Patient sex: M
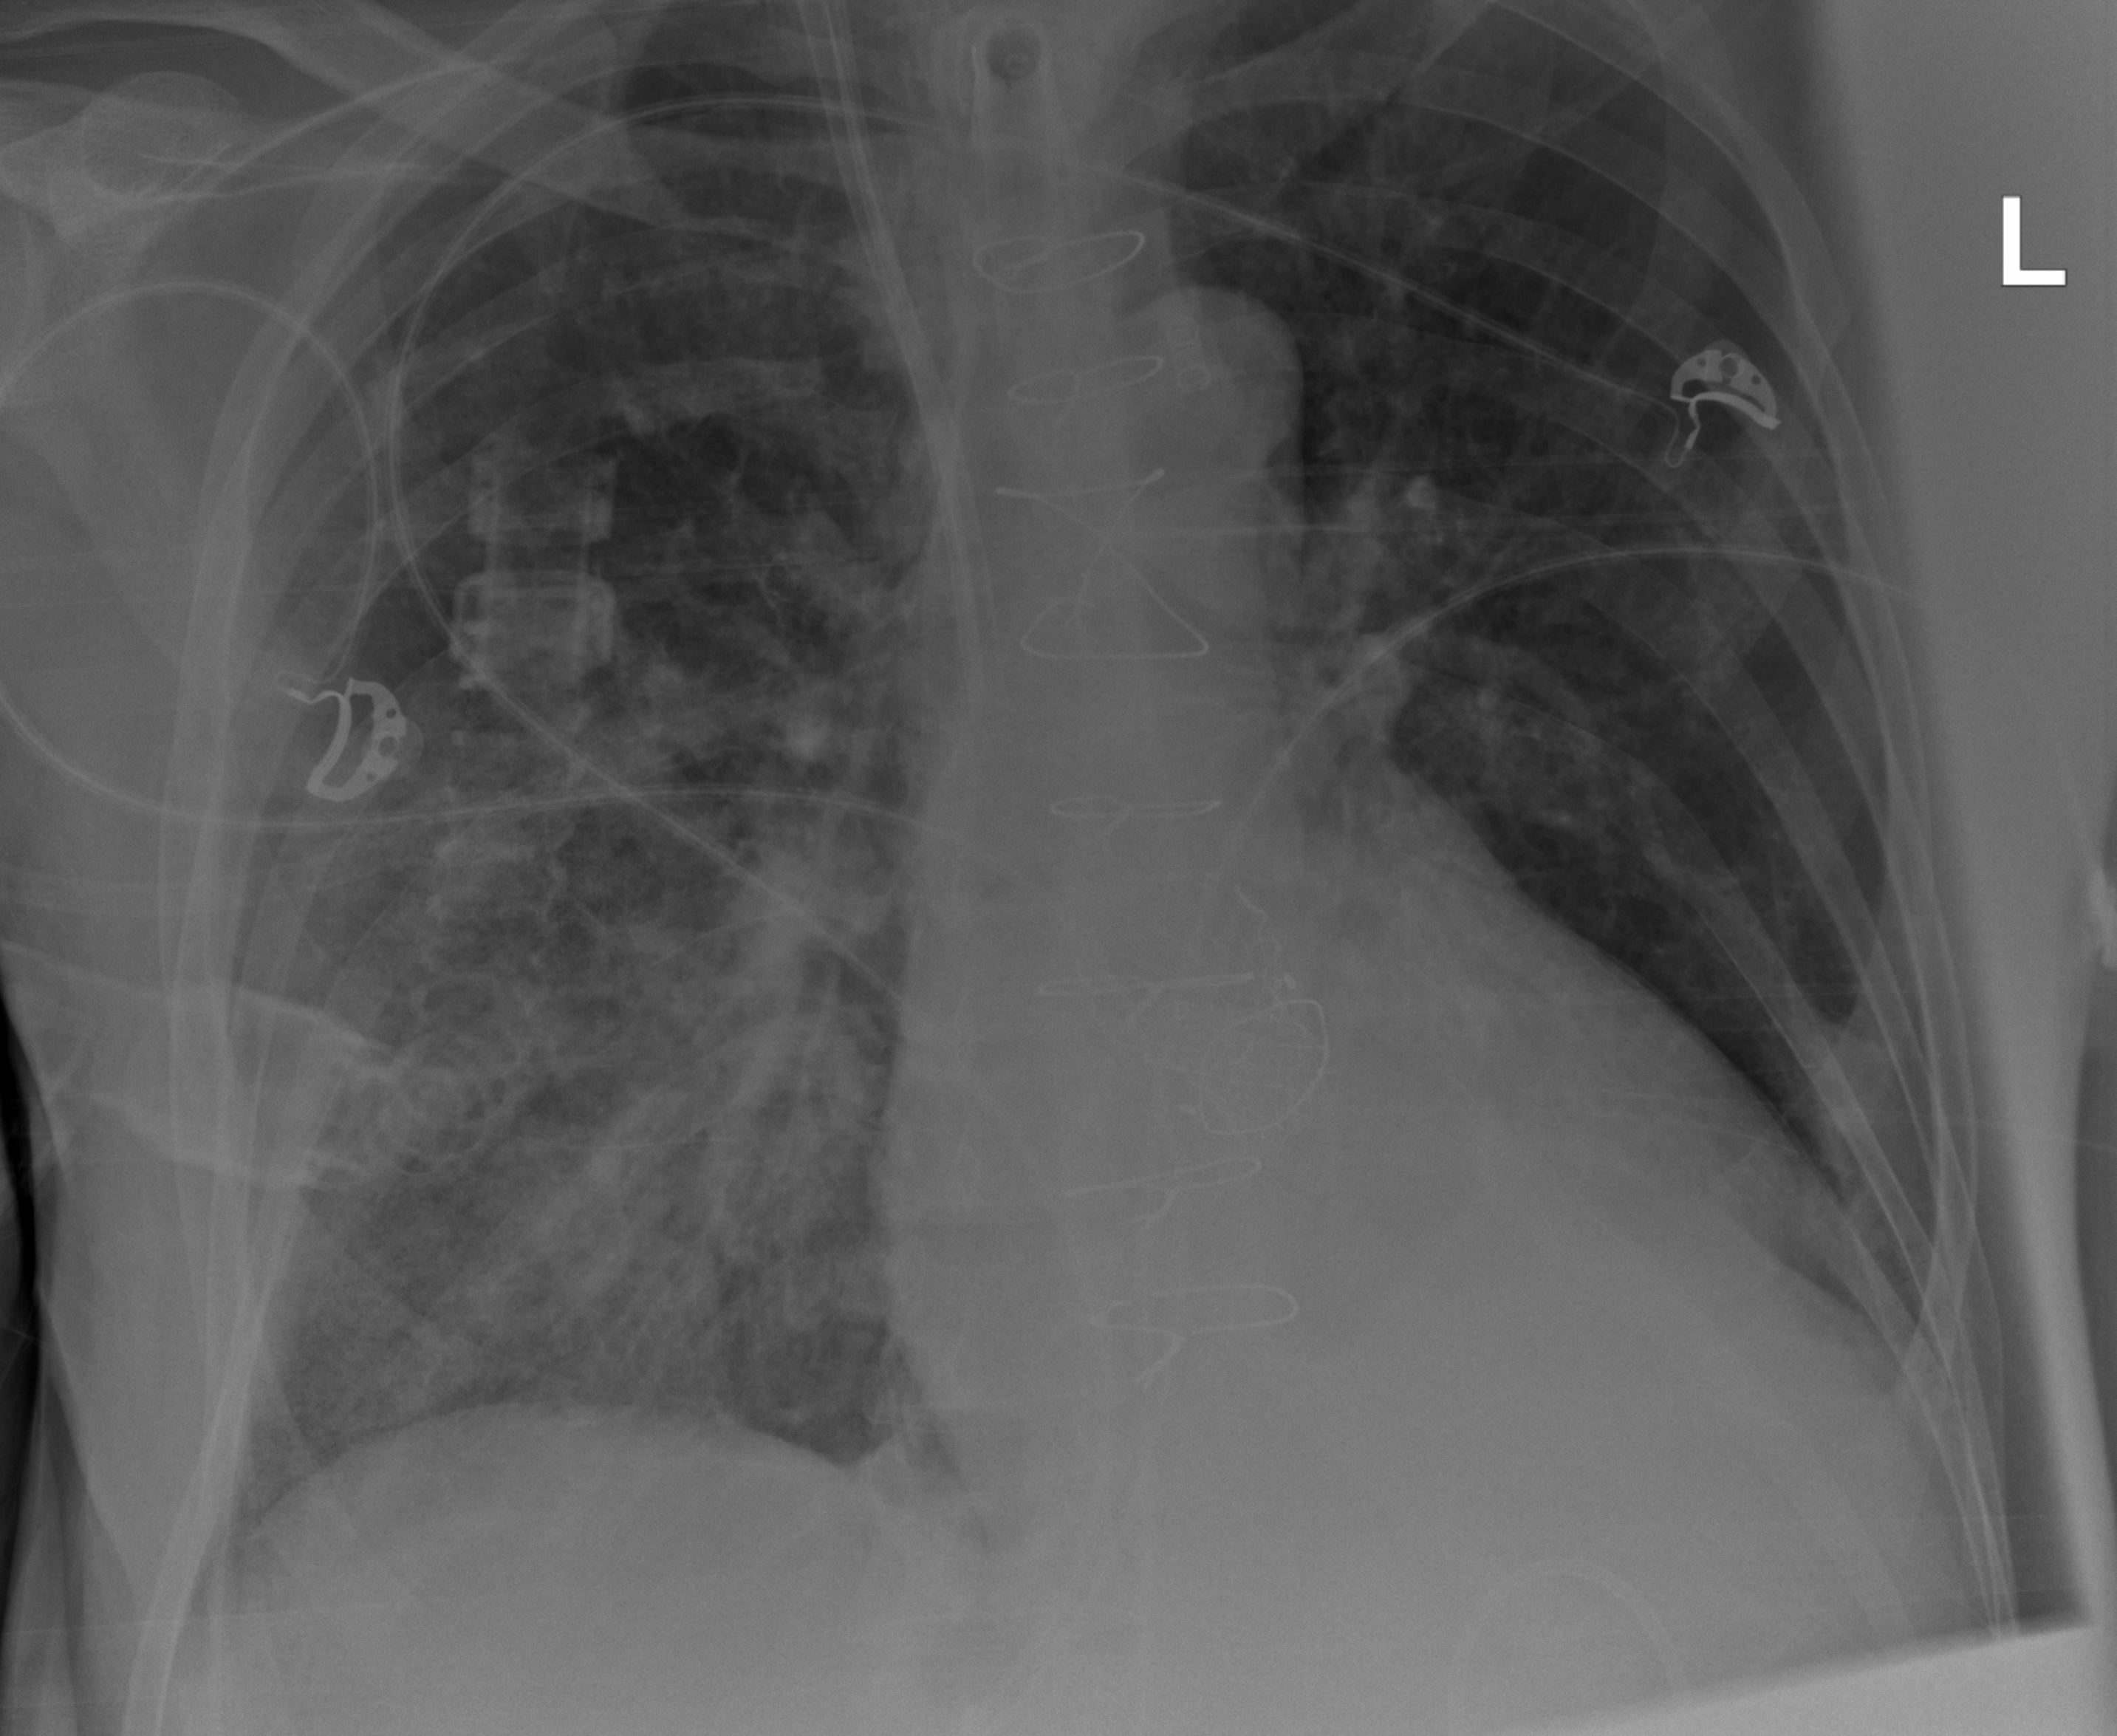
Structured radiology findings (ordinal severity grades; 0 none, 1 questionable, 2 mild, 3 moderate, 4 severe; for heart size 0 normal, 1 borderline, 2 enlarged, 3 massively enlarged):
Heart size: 0
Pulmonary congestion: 2
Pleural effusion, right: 0
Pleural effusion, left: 0
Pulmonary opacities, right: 3
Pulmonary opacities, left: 2
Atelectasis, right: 0
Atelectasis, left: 1